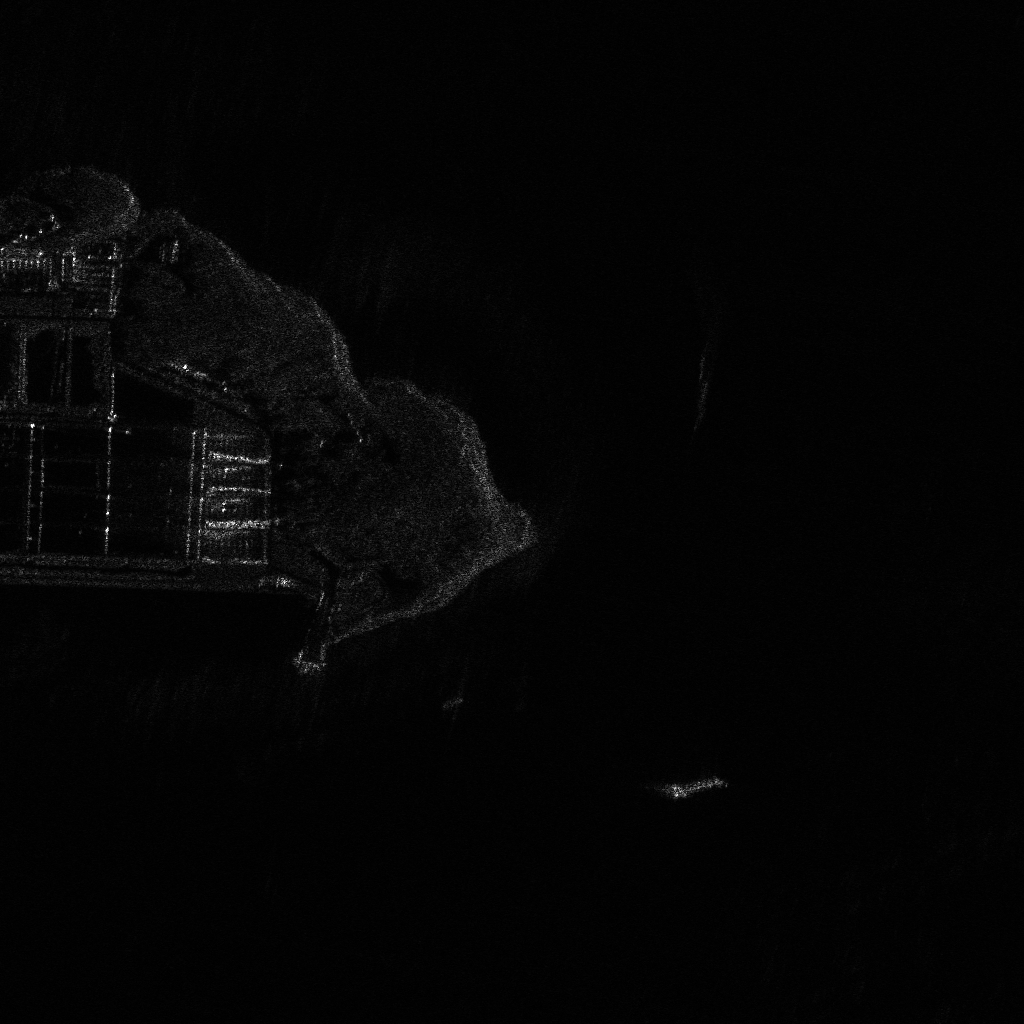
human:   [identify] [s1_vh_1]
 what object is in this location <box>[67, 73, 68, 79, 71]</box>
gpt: <ref>1 large fishing at the bottom</ref>